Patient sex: M
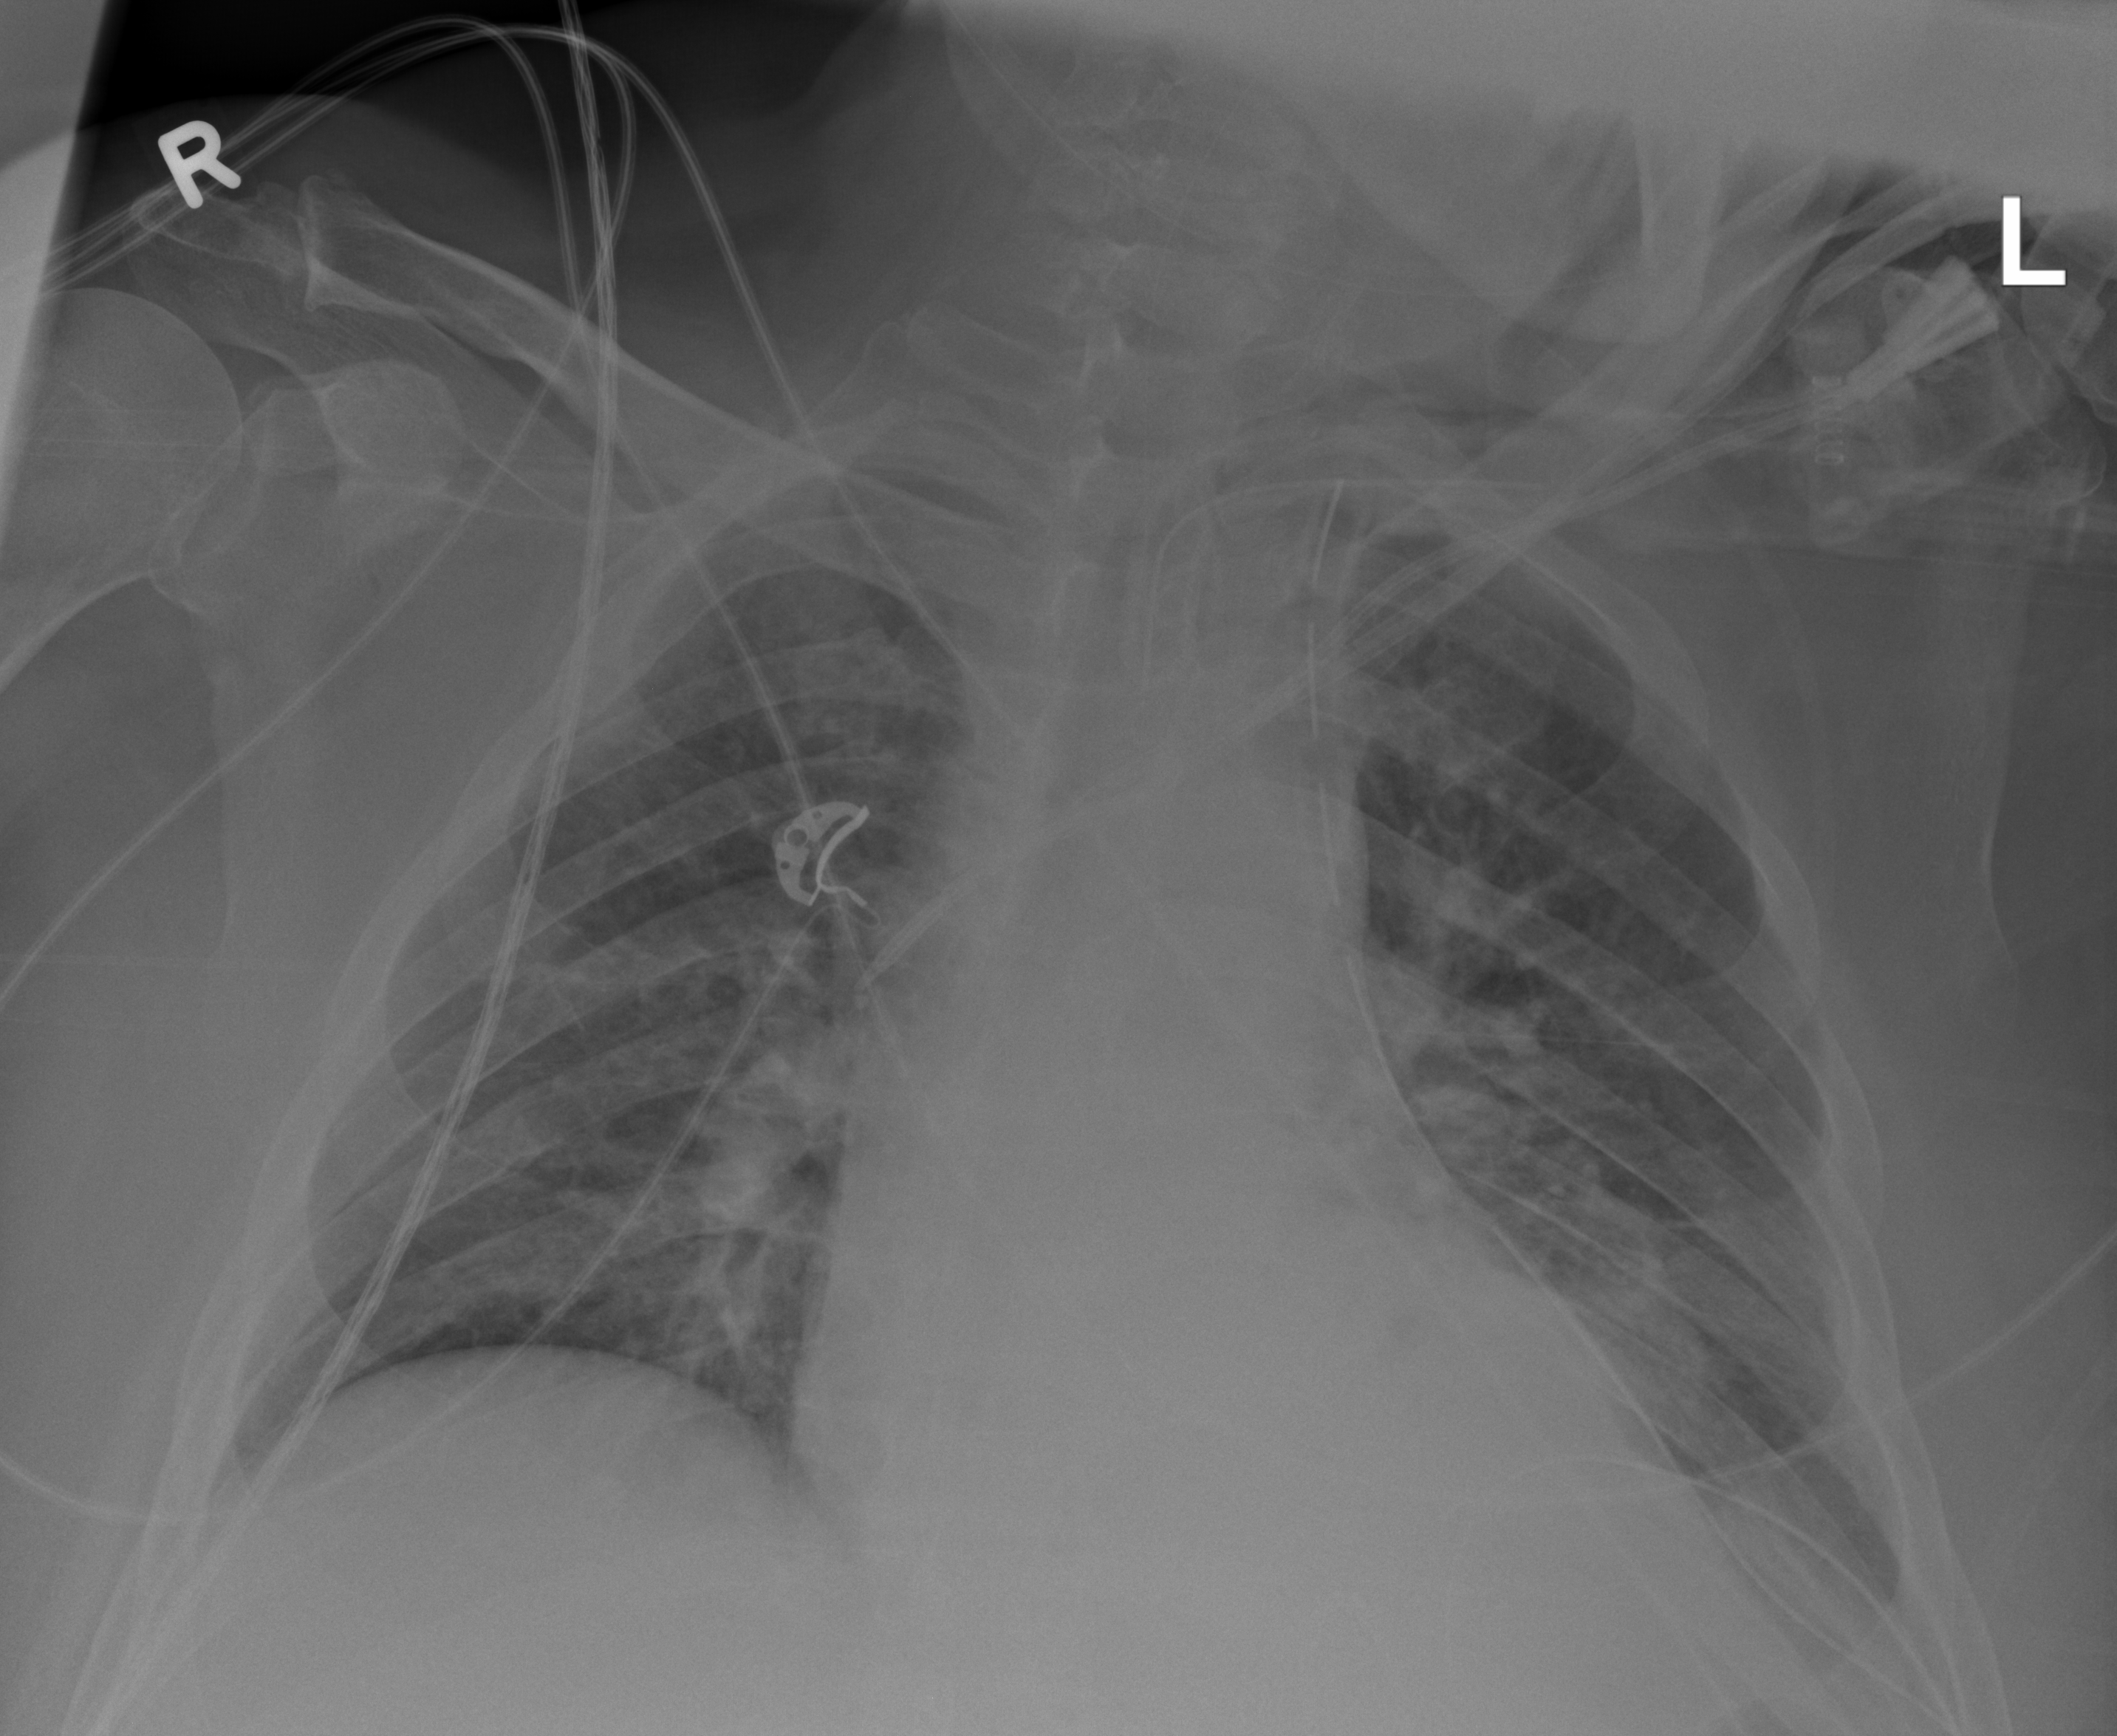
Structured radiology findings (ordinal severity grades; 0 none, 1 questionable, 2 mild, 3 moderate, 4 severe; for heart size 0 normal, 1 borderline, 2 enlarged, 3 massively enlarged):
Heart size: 2
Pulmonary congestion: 2
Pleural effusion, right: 1
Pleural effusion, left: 2
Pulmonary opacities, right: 0
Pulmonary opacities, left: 2
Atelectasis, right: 1
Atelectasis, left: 2